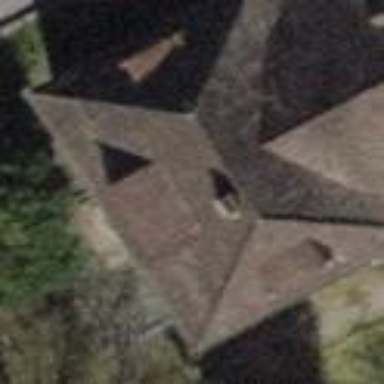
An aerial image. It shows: House with hipped roof.